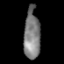
Tissue: prostate
Cell type: Endothelial cells
Senescence score: 0.7108
Nuclear area (px): 802
Mean DAPI intensity: 124.152